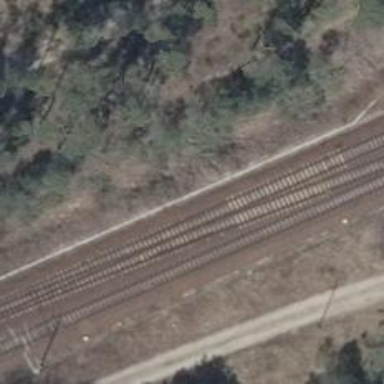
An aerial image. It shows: Railway track with contact lines for electrification.